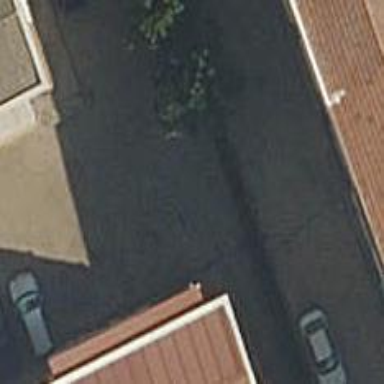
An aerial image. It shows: Living street.